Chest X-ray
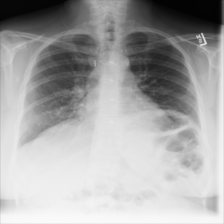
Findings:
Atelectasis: negative
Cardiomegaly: negative
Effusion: negative
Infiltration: negative
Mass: negative
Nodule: negative
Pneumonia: negative
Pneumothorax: negative
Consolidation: negative
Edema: negative
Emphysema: negative
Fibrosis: negative
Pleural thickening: negative
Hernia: negative